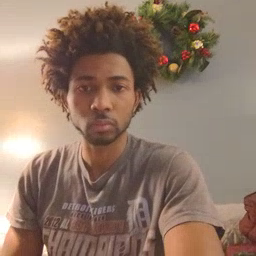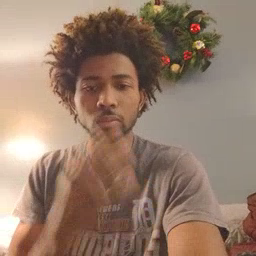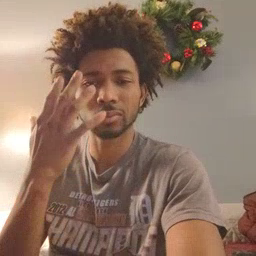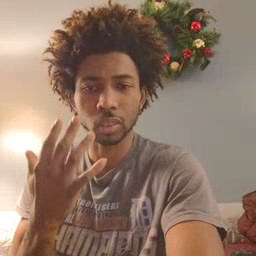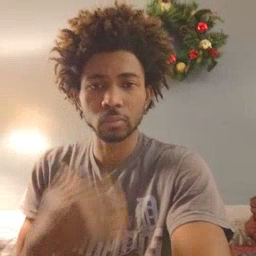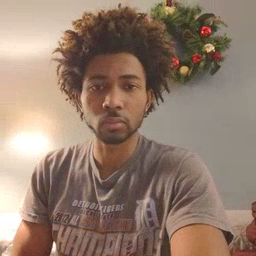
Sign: sad